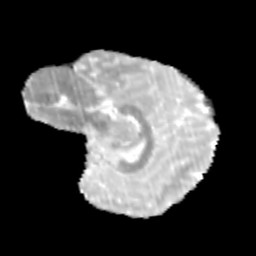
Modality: MD
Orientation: sagittal
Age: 9
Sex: female
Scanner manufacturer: siemens
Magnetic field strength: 3 T
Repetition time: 3.8 s
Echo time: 0.07 s